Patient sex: M
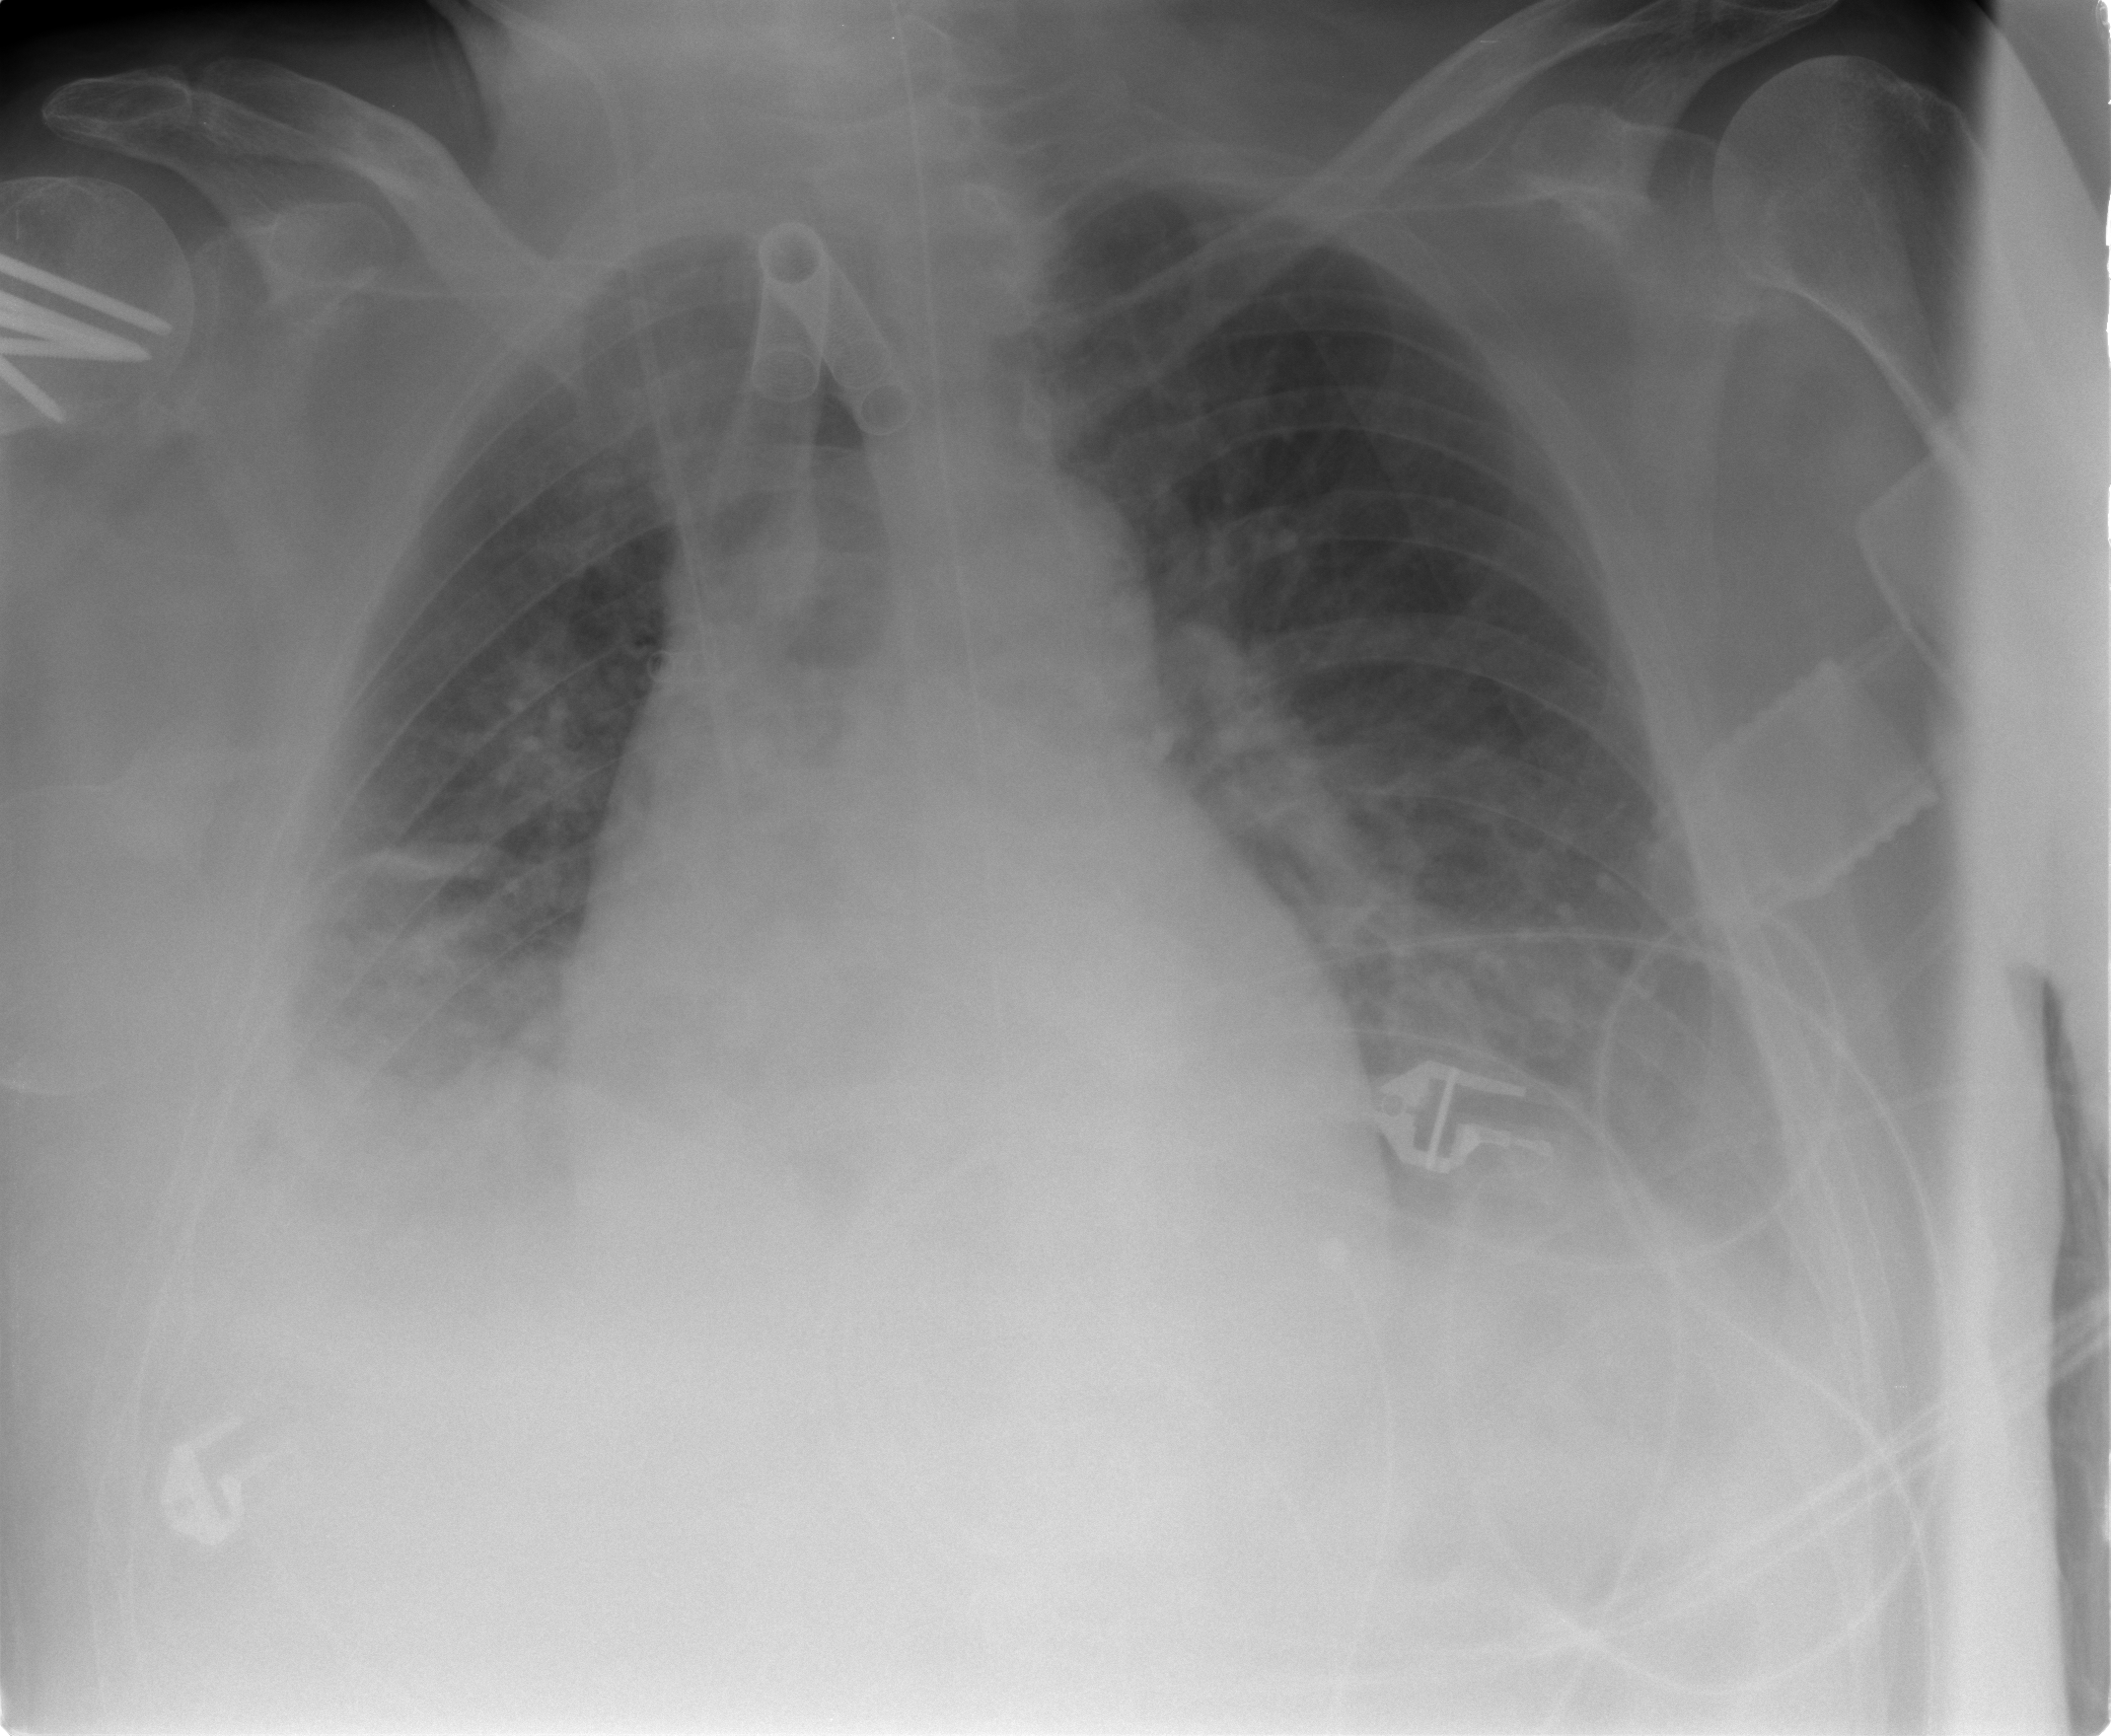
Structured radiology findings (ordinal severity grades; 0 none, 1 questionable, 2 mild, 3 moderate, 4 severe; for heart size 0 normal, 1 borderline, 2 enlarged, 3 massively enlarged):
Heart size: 3
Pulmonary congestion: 3
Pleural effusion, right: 2
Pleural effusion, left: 2
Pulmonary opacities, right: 2
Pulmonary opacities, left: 2
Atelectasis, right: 3
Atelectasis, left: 3